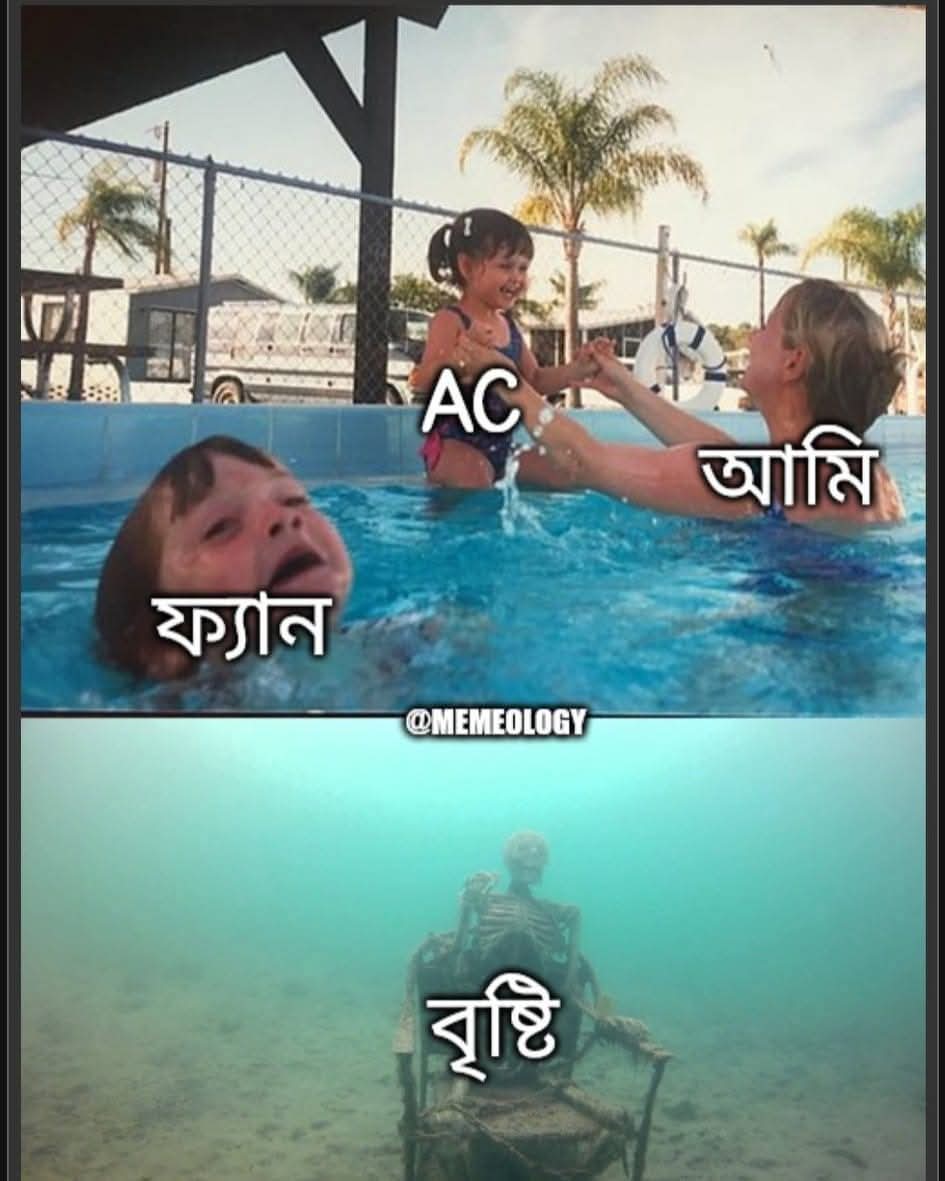
Text: আমি
ফ্যান
বৃষ্টি
Label: Non Hate